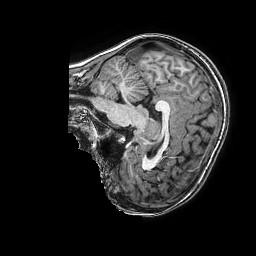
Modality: T1w
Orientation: sagittal
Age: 11
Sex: female
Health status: ill
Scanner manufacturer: ge
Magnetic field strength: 3 T
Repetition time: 0.0077 s
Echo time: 0.003436 s